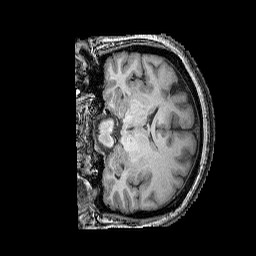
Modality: T1w
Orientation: coronal
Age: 31
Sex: female
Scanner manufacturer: siemens
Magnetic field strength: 3 T
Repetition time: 2.25 s
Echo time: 0.00415 s